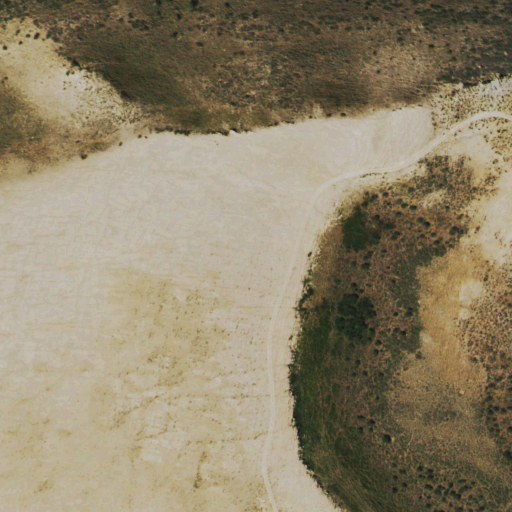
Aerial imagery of mountain in Colorado named Buena Vista Peak containing shrub, evergreen forest, grassland, and deciduous forest